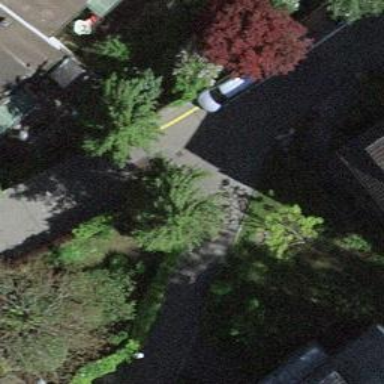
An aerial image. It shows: Paved residential road.